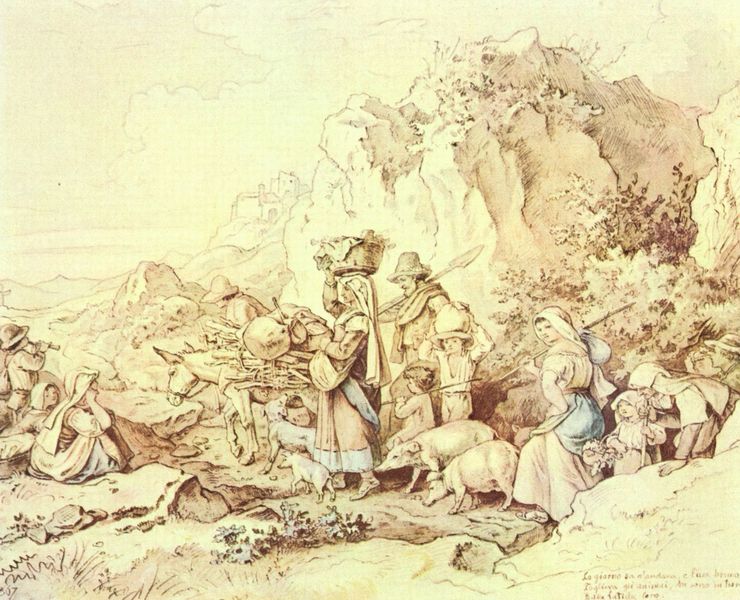
Titel: Heimkehr der Landleute nach Civitella
Künstler: Adrian Ludwig Richter
Standort: Leipzig
Institution: Museum der Bildenden Künste
Schlagwörter: baum, berg, blau, dunkel, feder, felsen, gruppe, himmel, kopf, mann, schatten, wasser, weiß, wolken, aquarell, bäume, fluss, frauen, gelb, grün, landschaft, menschen, mädchen, ocker, sand, see, sitzen, stadt, blumen, braun, femmes, frau, grau, hell, hintergrund, holz, hut, hüte, kleid, kleider, licht, männer, schwarz, skizze, straße, zeichnung, gras, hund, hunde, obst, rot, tier, tiere, tuch, weg, wiese, wolke, beige, alt, jung, richter, alte, blass, geschichte, mensch, stein, steine, tragen, signatur, bach, erde, gräser, horizont, hügel, natur, vieh, weite, busch, büsche, gewässer, sonne, sträucher, land, sitzend, stoff, stoffe, tücher, familie, gewänder, kind, paar, personen, person, pflanzen, rosa, wald, bauern, esel, genre, karren, kinder, sack, gemüse, bewölkt, kopfbedeckung, schürze, schrift, wangen, papier, italien, süden, schuhe, studie, jungen, bündel, gepäck, körbe, last, reisig, schürzen, steinig, säcke, transport, berge, fels, gebirge, gipfel, zug, dorf, grafik, graphik, schweine, wasserfarbe, linien, herbst, hof, rast, markt, sepia, figuren, wagen, einfach, kopftuch, korb, brot, junge, nazarener, striche, bauer, gruppen, flucht, italie, tusche, wasserfarben, schwein, greis, burg, spaziergang, wandern, linie, kohle, jungs, kontur, druck, radierung, stich, illustration, text, buchstabe, buchstaben, konturen, strich, beschriftung, entwurf, pinsel, jagd, maultier, muli, bewachsen, gebäck, ländlich, chien, wanderer, gehöft, siedlung, umzug, plan, wegrand, lasttier, packesel, greisin, zeilen, schwind, kupferstich, bauernfamilie, auszug, reisende, hirte, hirten, schäfer, beschriftungen, greise, schaufel, spaten, wanderung, beschreibung, paysan, mäner, eau, erklärung, fraune, enfants, paysans, paare, lasten, tuschzeichnung, zeile, enfant, gouache, himmer, markttag, reittier, hausrat, ferkel, siedler, waren, rocher, chemin, berger, animaux, encre, lavis, landschaften, hommes, lance, viehtrieb, rencontre, ludwig richter, pastorale, eselkarren, âne, landleute, kopfschutz, weenix, gepäcke, assleign, berchem, chwein, elsens, gepäckstücke, schweinef, eselkarawane, truie, cochon, cochons, porter, scène pastorale